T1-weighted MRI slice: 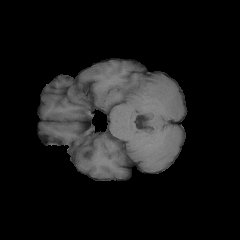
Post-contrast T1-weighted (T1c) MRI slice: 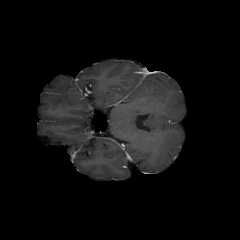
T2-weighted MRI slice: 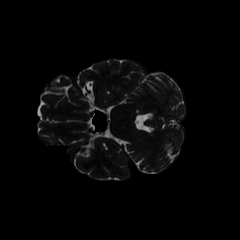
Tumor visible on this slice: no